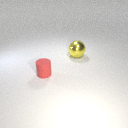
large yellow metal sphere to the right of small red rubber cylinder